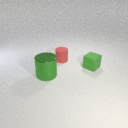
small green rubber cube to the right of large green metal cylinder